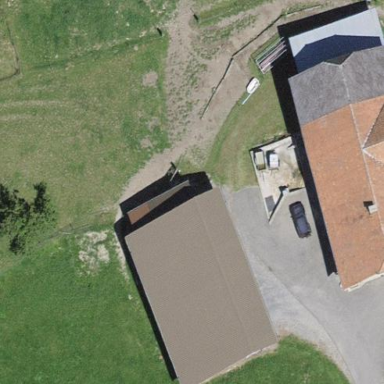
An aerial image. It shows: Shed building.